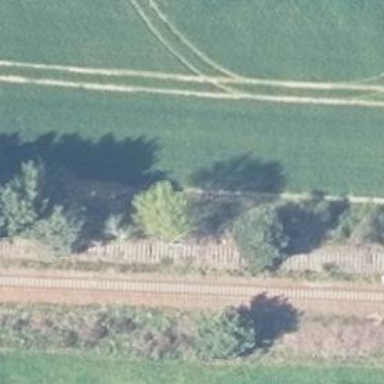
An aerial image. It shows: Disused railway siding.